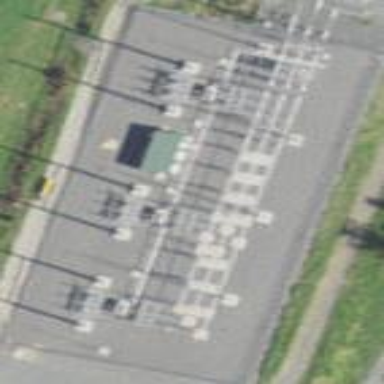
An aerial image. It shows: Power substation.